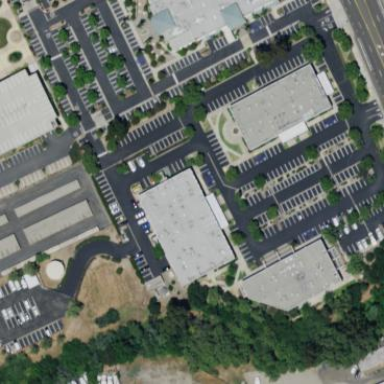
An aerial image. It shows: Commercial building.